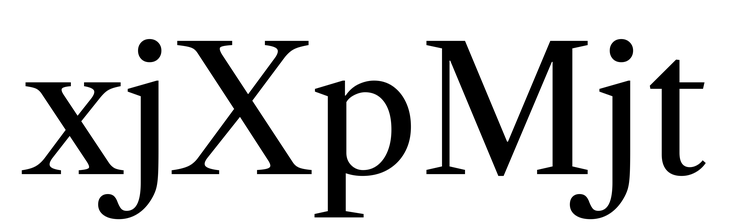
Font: LibreCaslonText_Regular